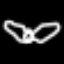
Label: angel